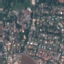
Land use / land cover class: Residential